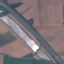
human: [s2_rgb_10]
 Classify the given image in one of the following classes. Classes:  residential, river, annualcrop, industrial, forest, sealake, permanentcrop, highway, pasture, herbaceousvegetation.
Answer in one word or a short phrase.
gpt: Highway